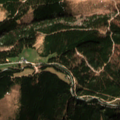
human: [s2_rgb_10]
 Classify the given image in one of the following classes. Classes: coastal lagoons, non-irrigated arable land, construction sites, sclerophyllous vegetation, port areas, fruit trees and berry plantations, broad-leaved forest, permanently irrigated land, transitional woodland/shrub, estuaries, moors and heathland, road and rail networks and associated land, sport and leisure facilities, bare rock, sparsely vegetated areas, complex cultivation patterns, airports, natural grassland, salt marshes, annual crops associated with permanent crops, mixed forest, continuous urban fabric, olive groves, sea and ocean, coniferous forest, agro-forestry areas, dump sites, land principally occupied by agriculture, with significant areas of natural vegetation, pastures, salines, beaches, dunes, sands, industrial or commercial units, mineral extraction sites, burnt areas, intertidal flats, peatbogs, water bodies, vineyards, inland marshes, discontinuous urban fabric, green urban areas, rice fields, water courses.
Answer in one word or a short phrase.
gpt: pastures, broad-leaved forest, coniferous forest, mixed forest, transitional woodland/shrub